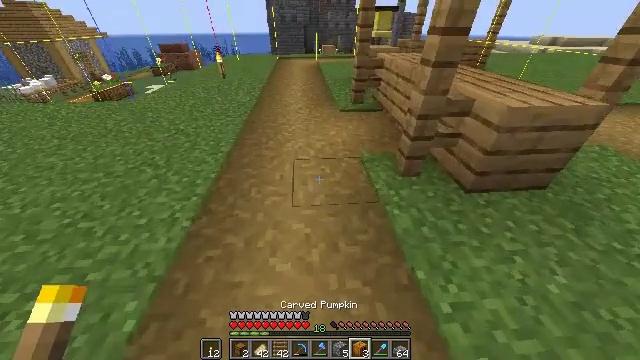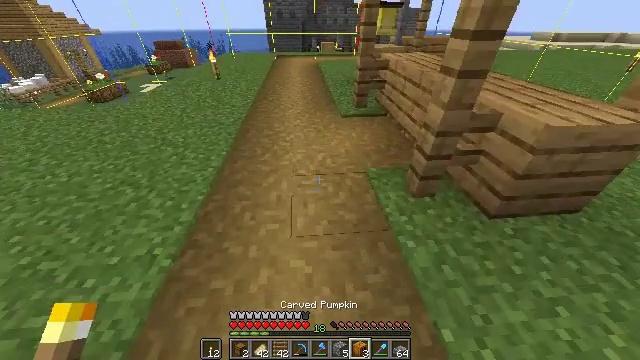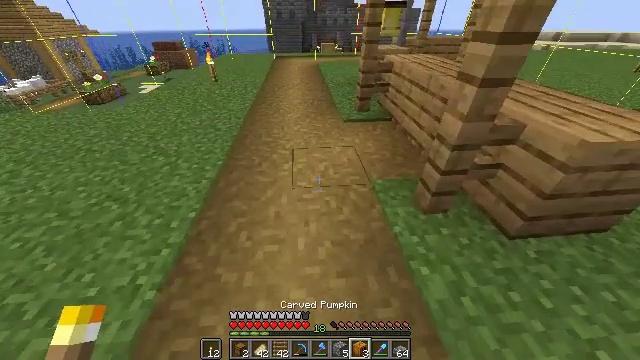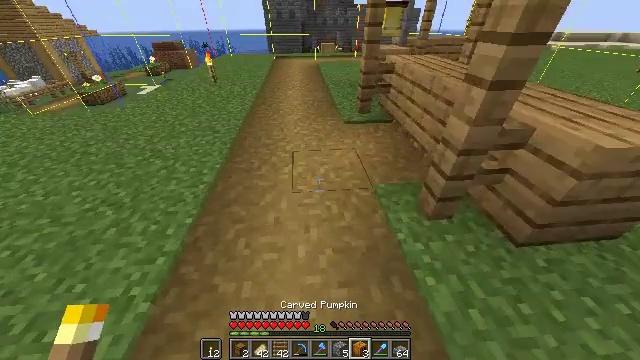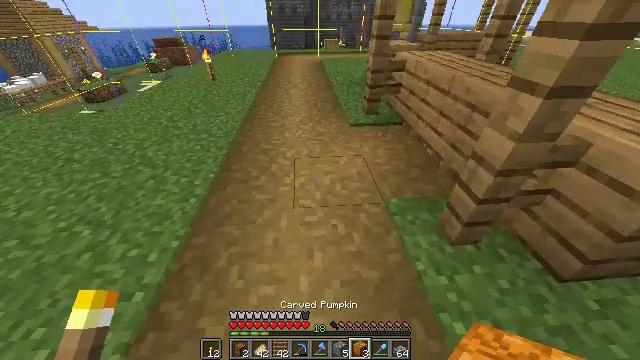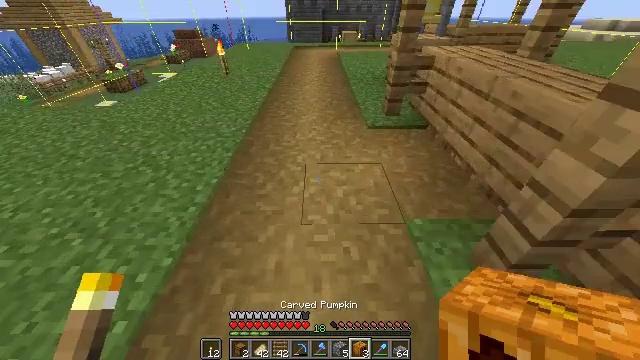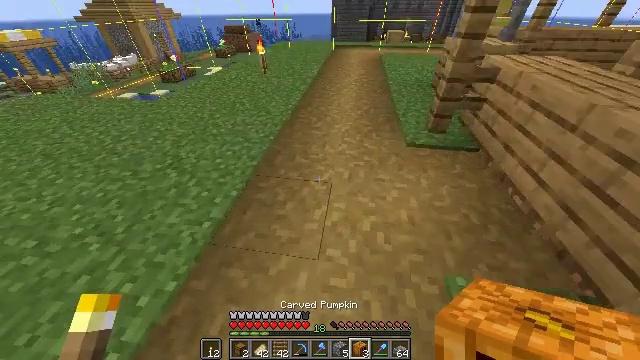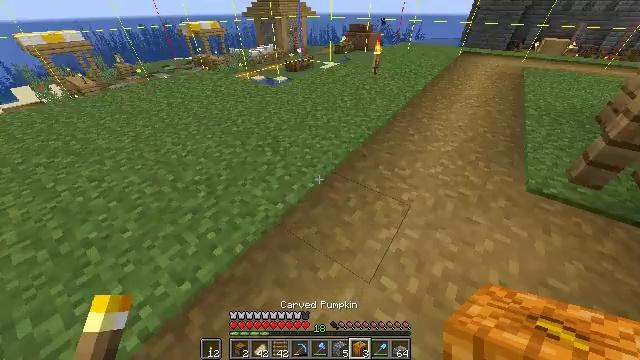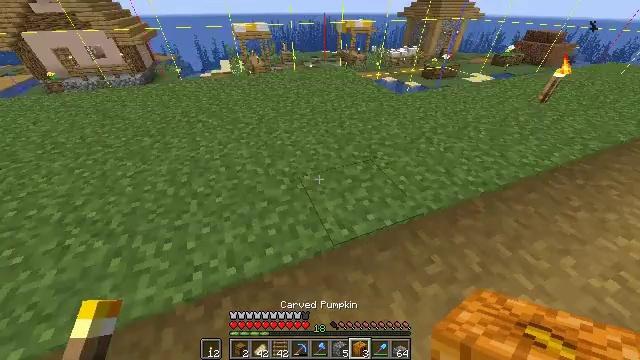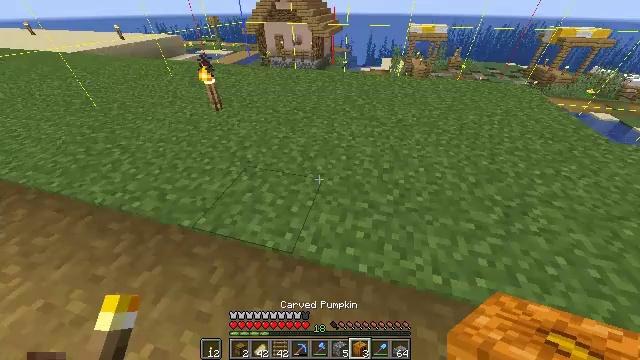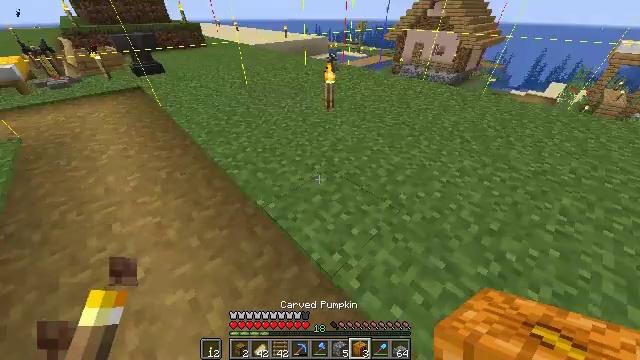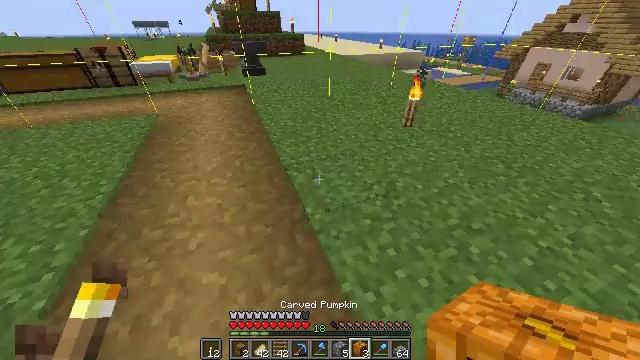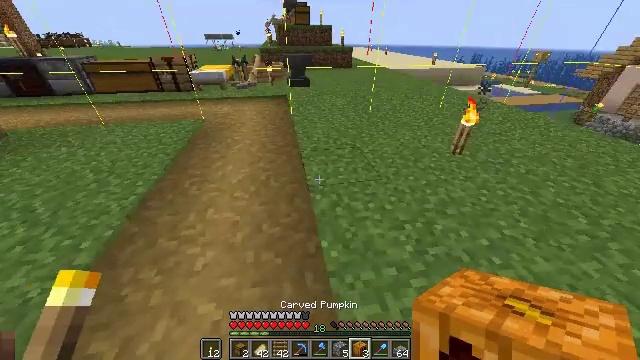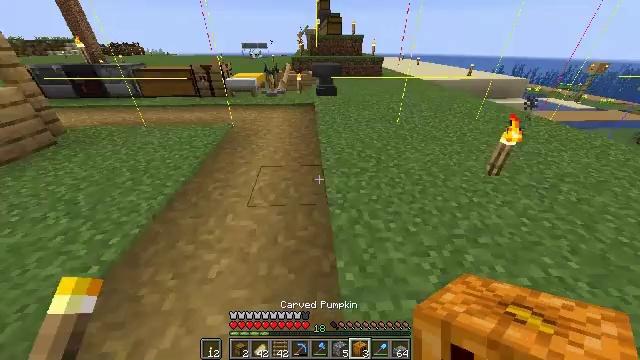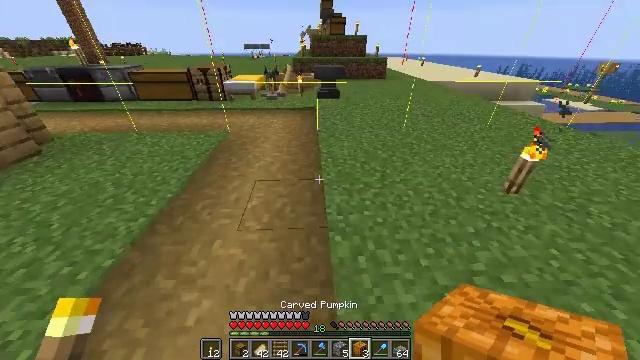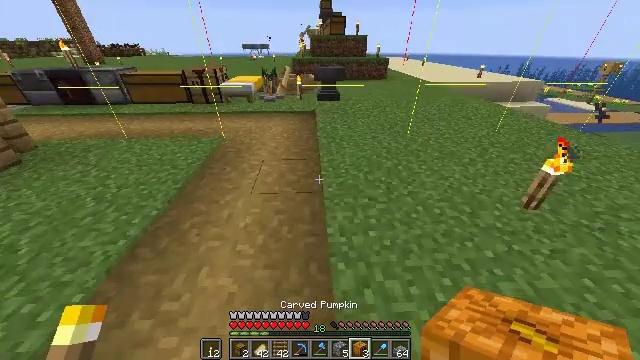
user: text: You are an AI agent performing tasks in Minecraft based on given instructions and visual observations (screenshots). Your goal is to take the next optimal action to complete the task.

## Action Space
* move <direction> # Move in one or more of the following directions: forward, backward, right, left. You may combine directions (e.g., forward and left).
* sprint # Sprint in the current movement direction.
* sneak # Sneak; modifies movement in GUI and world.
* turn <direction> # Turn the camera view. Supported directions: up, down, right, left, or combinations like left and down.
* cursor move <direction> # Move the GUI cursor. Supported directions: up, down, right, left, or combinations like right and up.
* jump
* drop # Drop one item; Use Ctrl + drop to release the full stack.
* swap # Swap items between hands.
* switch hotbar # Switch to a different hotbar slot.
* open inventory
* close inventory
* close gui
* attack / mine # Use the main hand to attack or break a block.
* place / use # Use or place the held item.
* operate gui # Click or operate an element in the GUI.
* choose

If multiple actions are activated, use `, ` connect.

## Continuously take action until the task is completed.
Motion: motion action
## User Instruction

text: Collect soul sand blocks.
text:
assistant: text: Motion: move forward
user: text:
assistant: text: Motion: move forward
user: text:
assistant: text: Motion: move forward
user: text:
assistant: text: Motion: move forward, turn down
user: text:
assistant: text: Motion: move forward, turn left and down
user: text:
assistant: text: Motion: move forward, turn left
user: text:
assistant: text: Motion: move forward, turn left
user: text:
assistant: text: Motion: move forward, turn left
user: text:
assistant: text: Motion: move forward, sprint, turn left
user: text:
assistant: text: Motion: move forward, sprint, turn left
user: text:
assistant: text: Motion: move forward, sprint, turn left and up
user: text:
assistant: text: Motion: move forward, sprint, turn left and up
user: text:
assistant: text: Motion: move forward, turn left and up
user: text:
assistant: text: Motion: move forward
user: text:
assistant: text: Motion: move forward, sprint
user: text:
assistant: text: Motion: move forward, sprint
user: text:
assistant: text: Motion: move forward, sprint
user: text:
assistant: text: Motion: move forward, sprint
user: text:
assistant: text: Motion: move forward
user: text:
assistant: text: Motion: move forward
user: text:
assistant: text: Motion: move forward
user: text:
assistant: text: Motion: move forward, turn left
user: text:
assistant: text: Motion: move forward, turn left
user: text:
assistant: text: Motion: move forward, turn left
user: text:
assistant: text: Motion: move forward, turn up
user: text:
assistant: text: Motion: move forward, turn right and up, jump
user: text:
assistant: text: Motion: move forward, turn right, jump
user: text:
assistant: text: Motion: move forward, jump
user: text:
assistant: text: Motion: move forward, jump
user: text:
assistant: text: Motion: move forward, jump